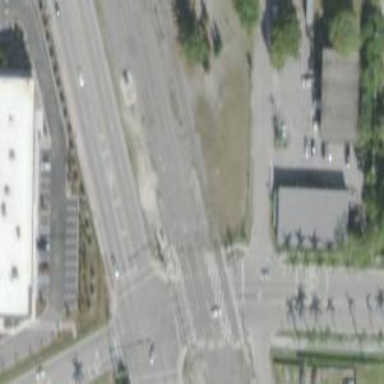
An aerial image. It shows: Crossing for the railway.